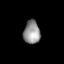
Tissue: lung
Cell type: Epithelial cells
Senescence score: 0.183
Nuclear area (px): 384
Mean DAPI intensity: 143.172